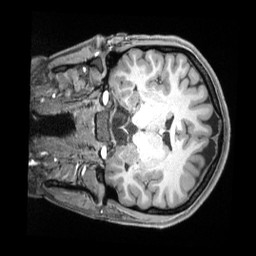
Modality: T1w
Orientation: coronal
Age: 26
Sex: female
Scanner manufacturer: siemens
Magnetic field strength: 3 T
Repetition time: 2.4 s
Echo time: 0.00226 s